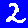
Digit: 2